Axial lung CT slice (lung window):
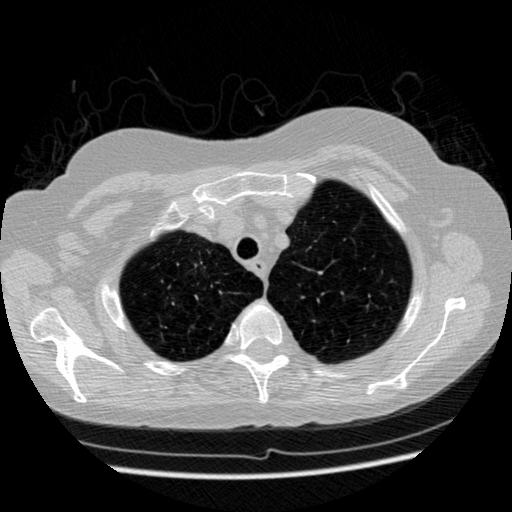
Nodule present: no